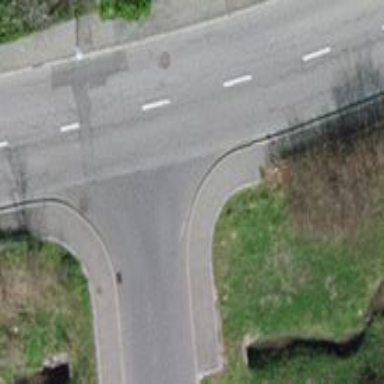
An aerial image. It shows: Unmarked road crossing.